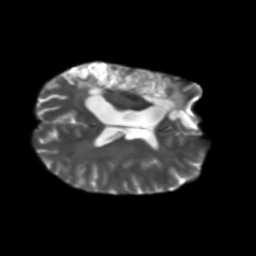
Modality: T2w
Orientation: axial
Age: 37
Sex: female
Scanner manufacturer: siemens
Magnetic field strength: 3 T
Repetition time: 5.47 s
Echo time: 0.0854 s